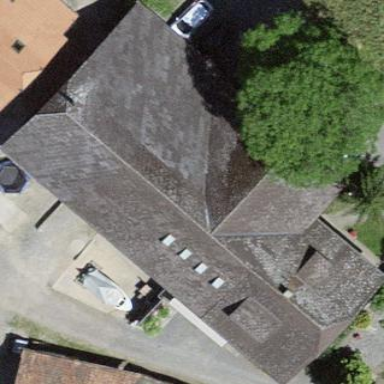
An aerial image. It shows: Farm building.